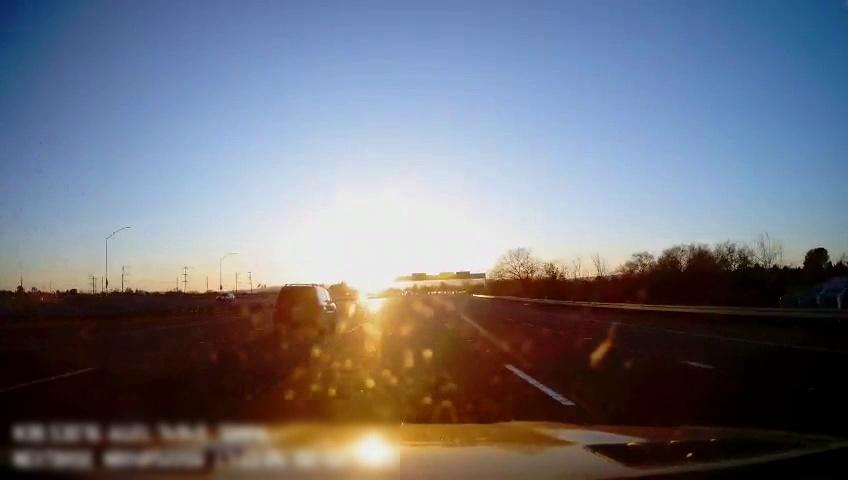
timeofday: Day
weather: Sunny
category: Drivable Space
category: Vehicles | SUV
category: Vehicles | Car
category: Lanes | Alternate Lane
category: Lanes | Alternate Lane
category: Lanes | Current Lane
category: Lanes | Current Lane
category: Lanes | Alternate Lane
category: Lanes | Alternate Lane
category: Traffic | Signs
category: Traffic | Signs
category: Traffic | Signs